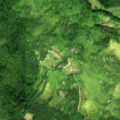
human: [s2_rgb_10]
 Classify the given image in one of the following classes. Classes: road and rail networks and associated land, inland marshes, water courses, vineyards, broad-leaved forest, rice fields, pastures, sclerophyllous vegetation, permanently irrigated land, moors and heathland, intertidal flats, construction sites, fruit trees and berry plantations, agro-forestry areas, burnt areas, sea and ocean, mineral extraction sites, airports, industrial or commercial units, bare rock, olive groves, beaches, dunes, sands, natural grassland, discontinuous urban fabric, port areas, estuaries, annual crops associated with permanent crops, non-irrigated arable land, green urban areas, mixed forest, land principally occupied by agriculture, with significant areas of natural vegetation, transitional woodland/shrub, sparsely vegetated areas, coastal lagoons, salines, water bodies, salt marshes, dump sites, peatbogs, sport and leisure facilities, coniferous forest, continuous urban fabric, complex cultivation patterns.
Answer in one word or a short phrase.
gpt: coniferous forest, mixed forest, transitional woodland/shrub